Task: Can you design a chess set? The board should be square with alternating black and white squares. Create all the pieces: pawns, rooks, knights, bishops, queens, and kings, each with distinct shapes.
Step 3033:
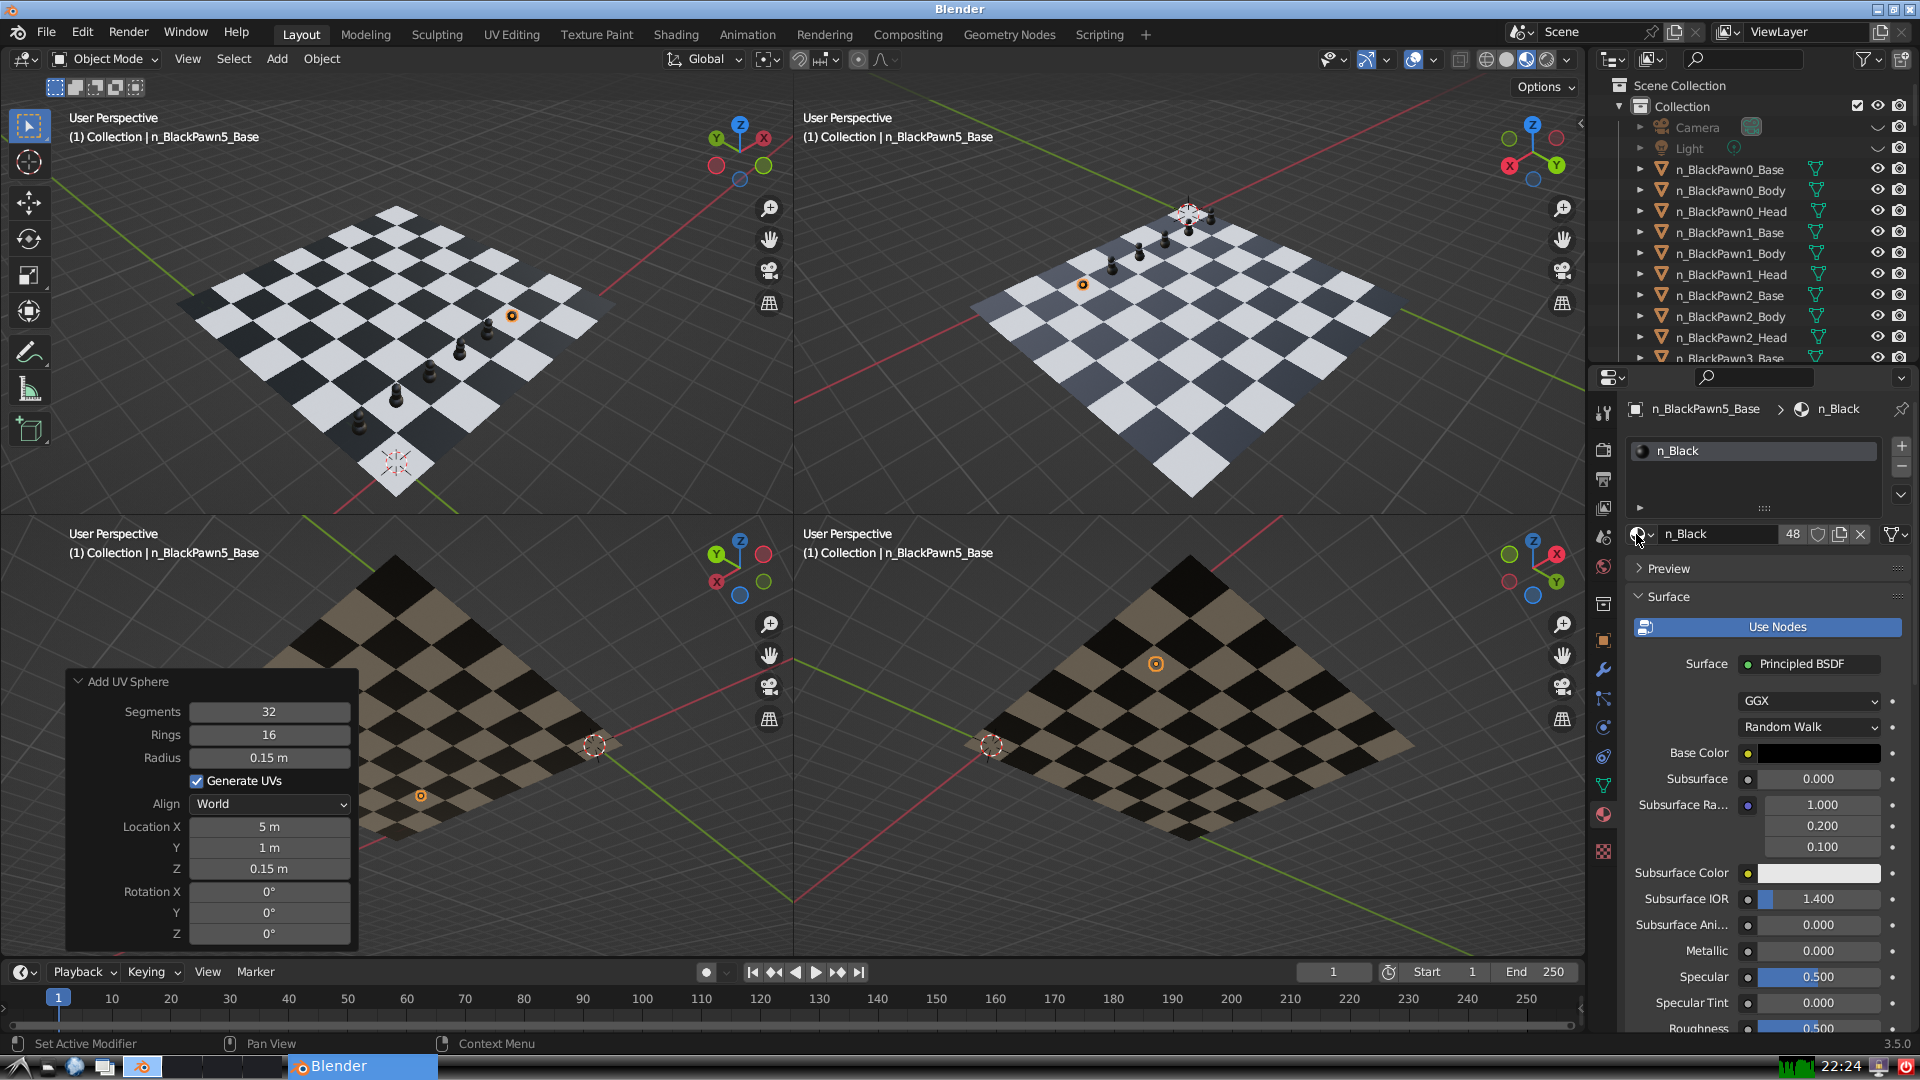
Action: {"mouse_move": [278, 58]}